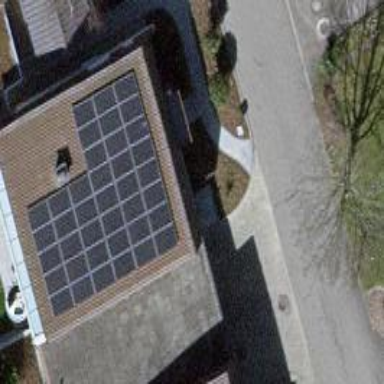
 consisting of solar photovoltaic panels."